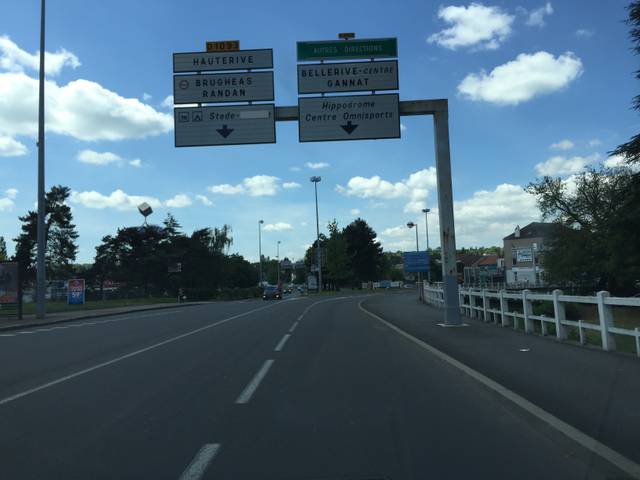
Region: France
Coordinates: 46.118, 3.415